Question: I have the next excel sheet with many checkboxs.

The problem is when I am coding I have to do some functions with and depending of if the is activate.
Well I have the code.
'''
Option Explicit
Sub Casilladeverificacion1_Haga_clic_en()
Range("c12").Activate
Do
If CheckBox1.Value Then
Call fucntion1
'Works for the first row, but for the second row int shoul be check CheckBox12 ,a next CheckBox23 ...
If CheckBox2.Value Then
Call fucntion1
If CheckBox2.Value Then
Call fucntion3
....
ActiveCell.Offset(1, 0).Activate
While Not IsEmpty(ActiveCell.Value2)
End Sub
'''
But you can notice I dont want to made all the case with all the , there is a solve for this like
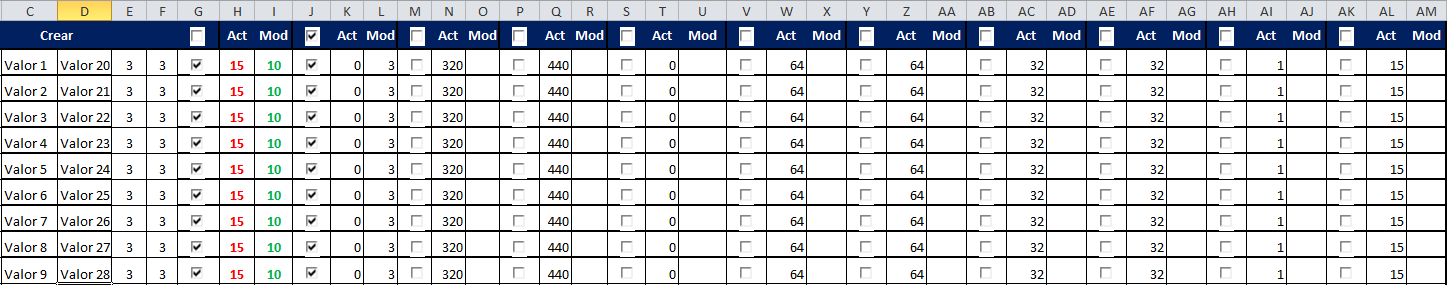
Answer: I would put all of your functions into one big function and the functionality would separated by a 'Select Case' block.
'''
Private Sub functionRouter(checkAction as integer)
Select Case checkAction
Case 1
'Code for function one
Case 2
'Code for function two
''Etc.
End Select
End Sub
'''
You're going to want to loop over all your check boxes. This is going to depend on what checkbox you are using.
'''
Sub test()
Dim chkBox As CheckBox
Dim chkBox2 As OLEObject
'Regular
For Each chkBox In Sheets("Sheet1").CheckBoxes
Debug.Print chkBox.Caption
Next chkBox
'ActiveX
For Each chkBox2 In Sheets("Sheet1").OLEObjects
If TypeName(chkBox2.Object) = "CheckBox" Then
Debug.Print chkBox2.Object.Value
End If
Next chkBox2
'''
You could do a few different things with all of your checkboxes. You could use the 'tag'property (you would need to set all of them, but this allows for duplicates). Then call 'functionRouter(chkBox.tag)' Or you could parse something from the name 'functionRouter Right(chkBox.name, 1)'